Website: macys
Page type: customer-info-address
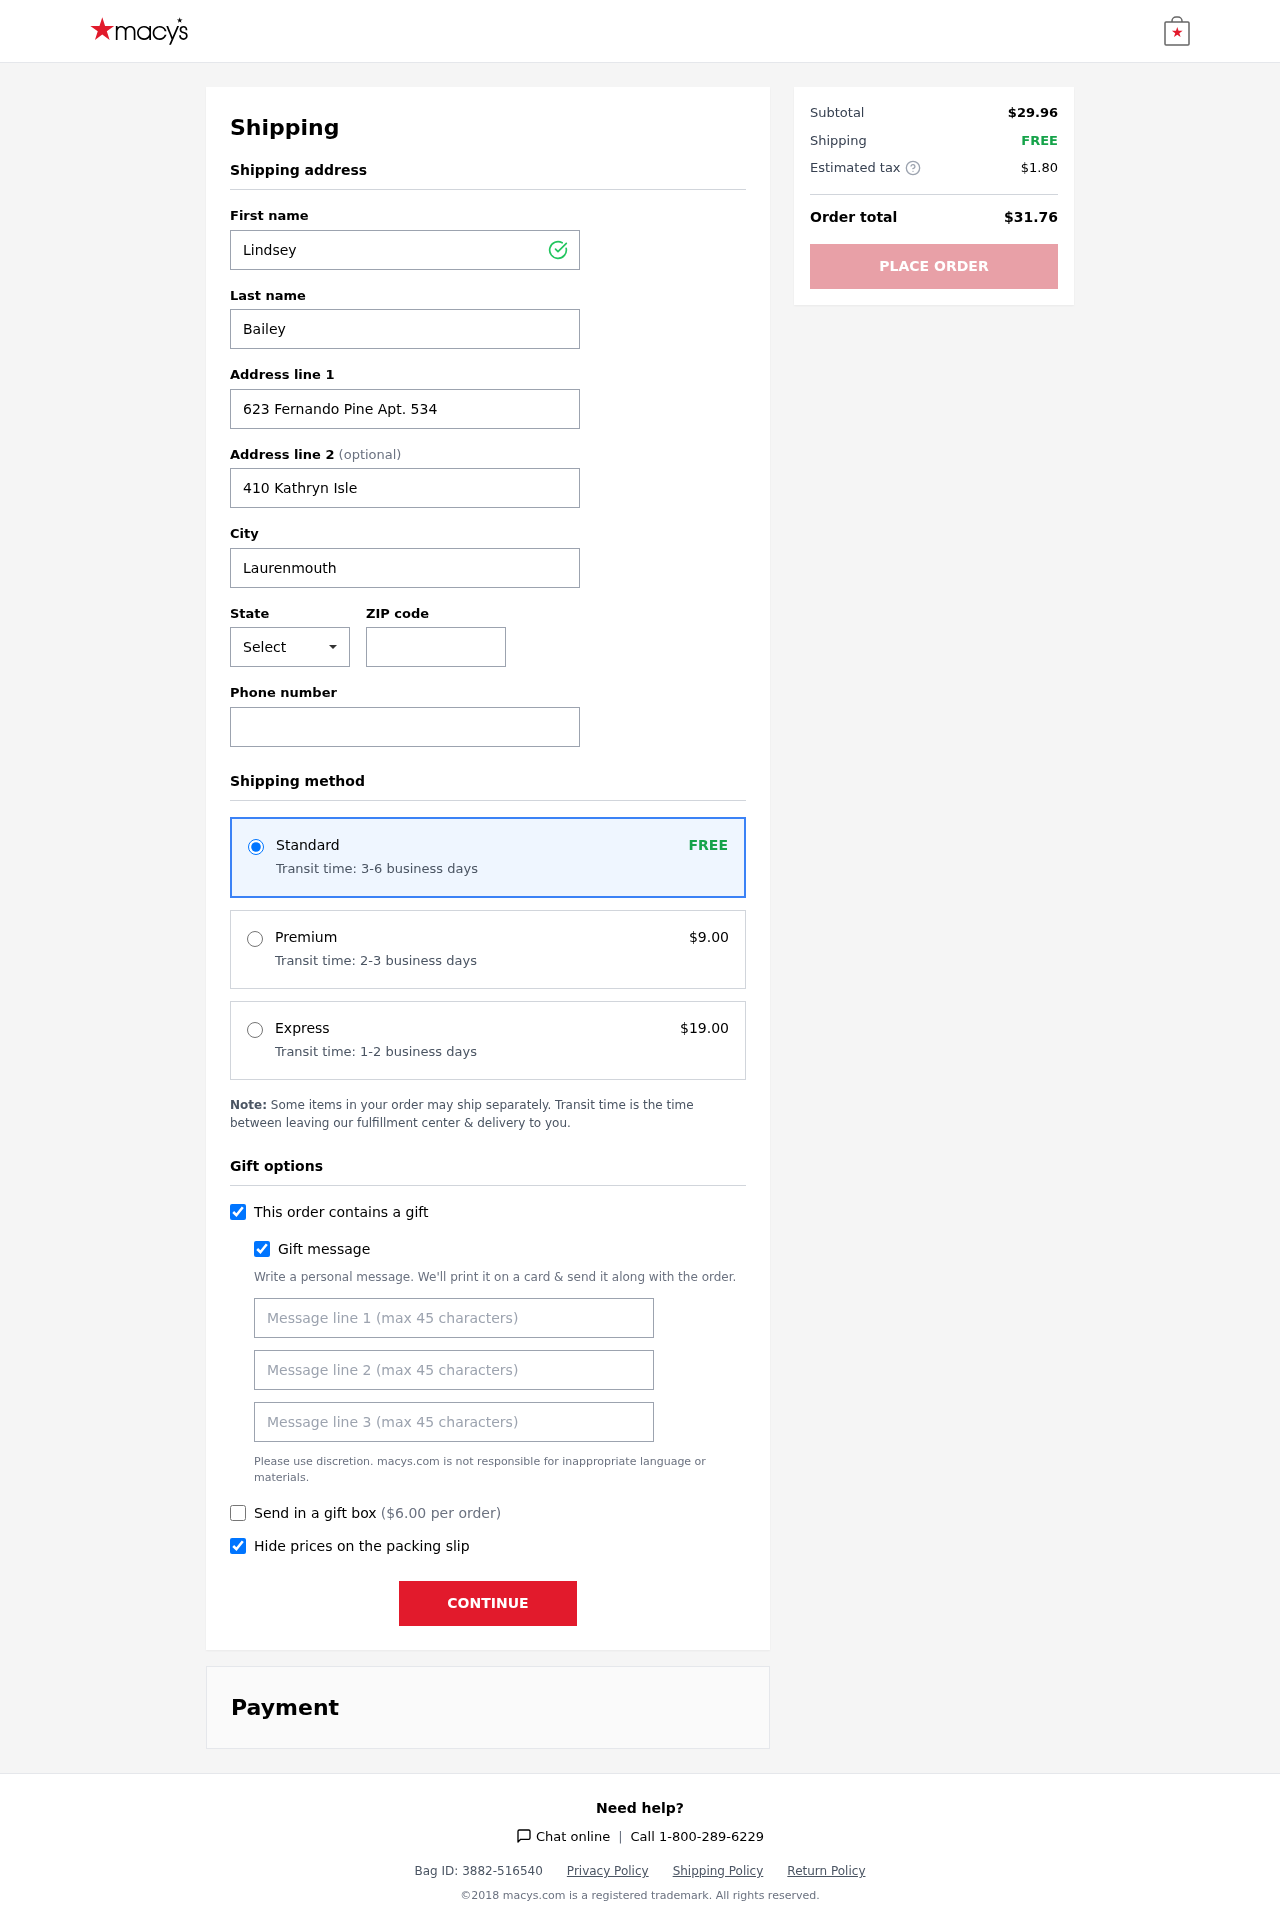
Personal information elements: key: PII_CITY
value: Laurenmouth
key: PII_FIRSTNAME
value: Lindsey
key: PII_GIFT_MESSAGE
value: Hey Ronald! I thought you could use a little extra relaxation this season, so I picked up something special to help you unwind. Can't wait to hear how you enjoy it! Lindsey
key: PII_LASTNAME
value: Bailey
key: PII_PHONE
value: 5673578630
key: PII_POSTCODE
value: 42389
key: PII_STATE_ABBR
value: WI
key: PII_STREET
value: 623 Fernando Pine Apt. 534
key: PII_STREET2
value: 410 Kathryn Isle
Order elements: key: ORDER_SHIPPING_STANDARD
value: FREE
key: ORDER_SHIPPING_STANDARD_TIME
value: Transit time: 3-6 business days
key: ORDER_SHIPPING_PREMIUM
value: $9.00
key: ORDER_SHIPPING_PREMIUM_TIME
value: Transit time: 2-3 business days
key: ORDER_SHIPPING_EXPRESS
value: $19.00
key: ORDER_SHIPPING_EXPRESS_TIME
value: Transit time: 1-2 business days
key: ORDER_GIFT_BOX_FEE
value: $6.00
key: ORDER_SUBTOTAL
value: $29.96
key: ORDER_SHIPPING_COST
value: FREE
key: ORDER_TAX
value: $1.80
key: ORDER_TOTAL
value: $31.76